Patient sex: M
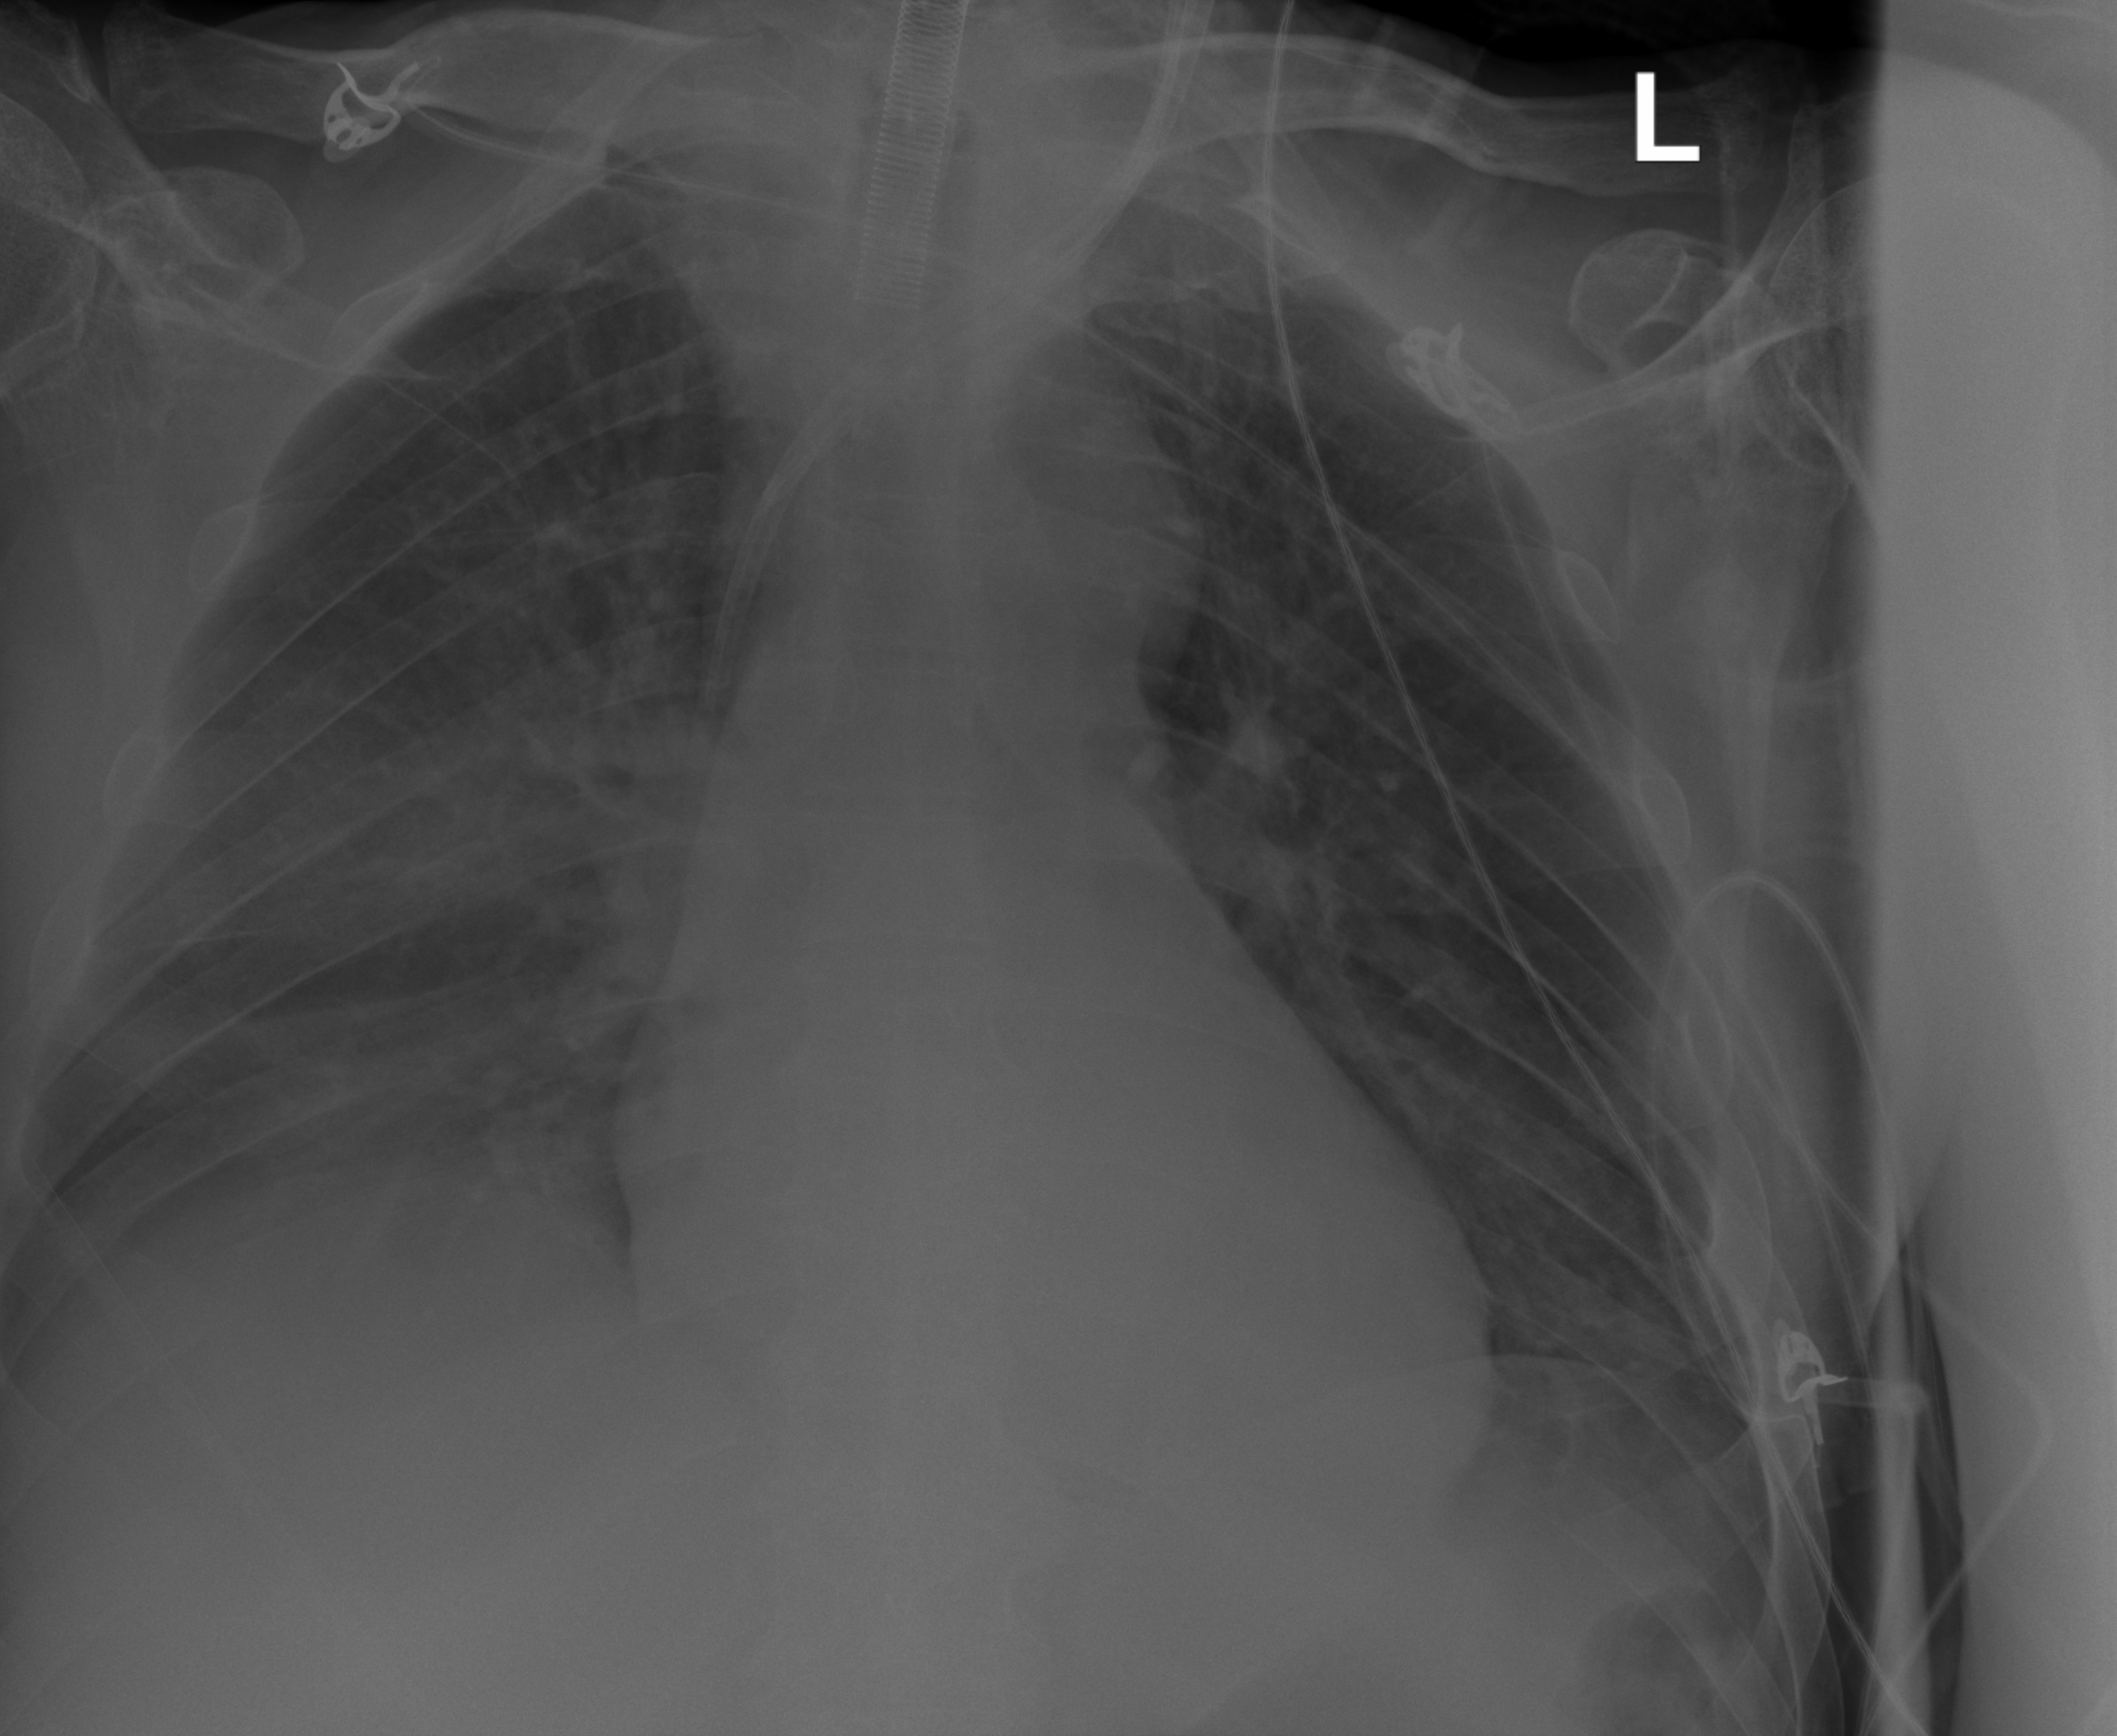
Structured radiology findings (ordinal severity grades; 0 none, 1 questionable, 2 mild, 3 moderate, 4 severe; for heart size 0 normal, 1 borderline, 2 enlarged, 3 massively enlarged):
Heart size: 1
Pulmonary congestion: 0
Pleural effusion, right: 3
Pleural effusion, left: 2
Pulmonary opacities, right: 2
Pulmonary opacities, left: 2
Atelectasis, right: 2
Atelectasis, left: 2